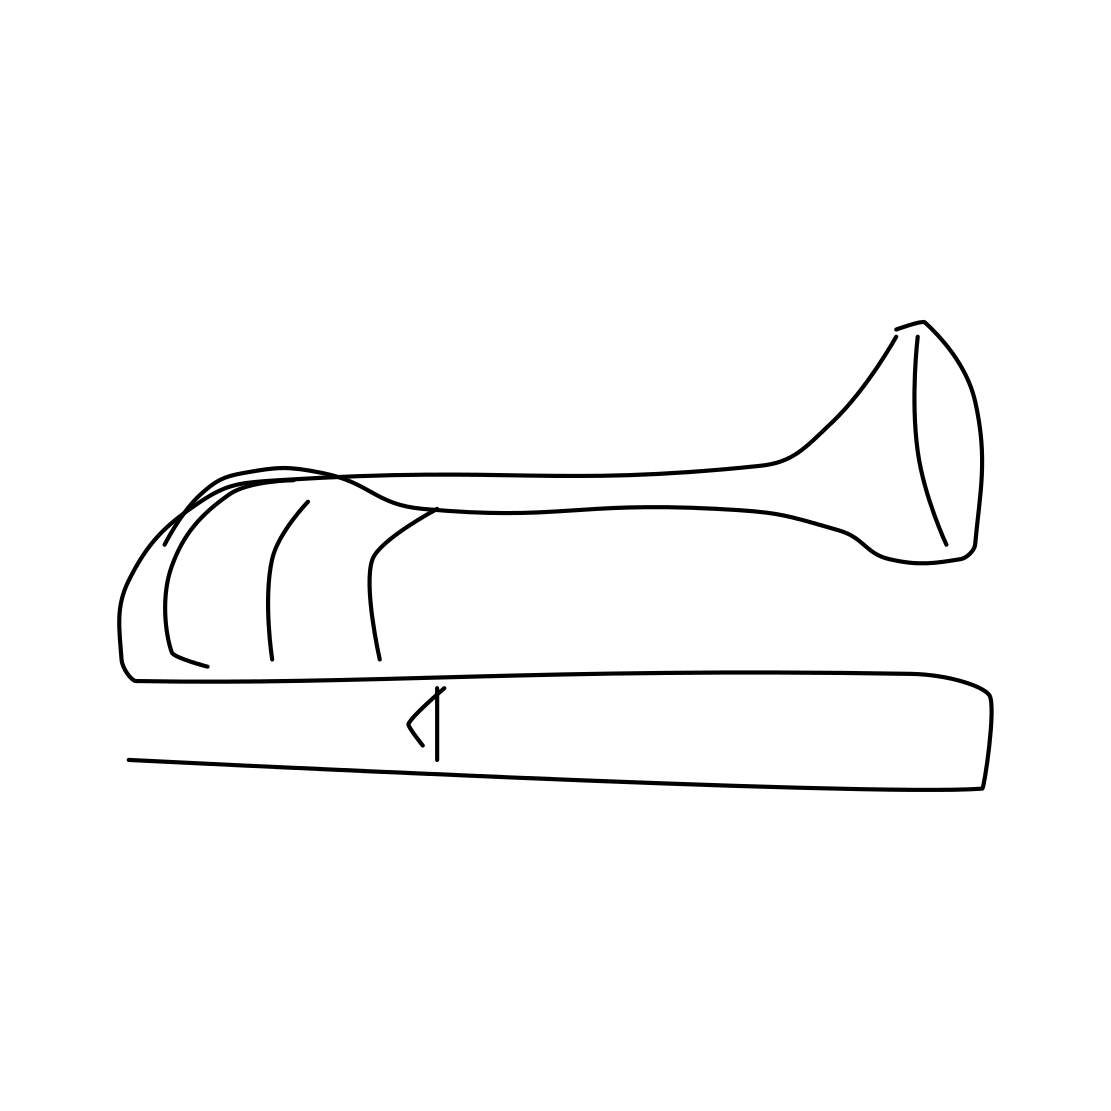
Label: trombone